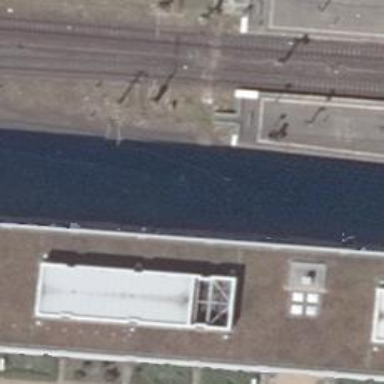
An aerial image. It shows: Railway signal.